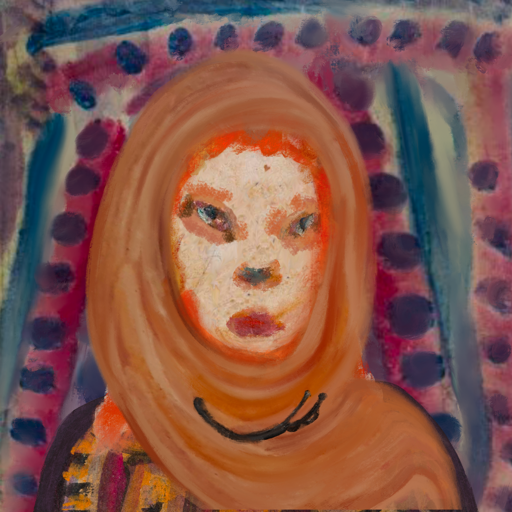
Background: HillGirl, Head And Neck Front: Rupkatha, Face Front: Boggyland, Bust: Doll, Hair Front: Rupkatha, Head Accessory: Pious_Lady_Scarf, Second Necklace: Blank, Necklace: Orphan, Baby: Blank